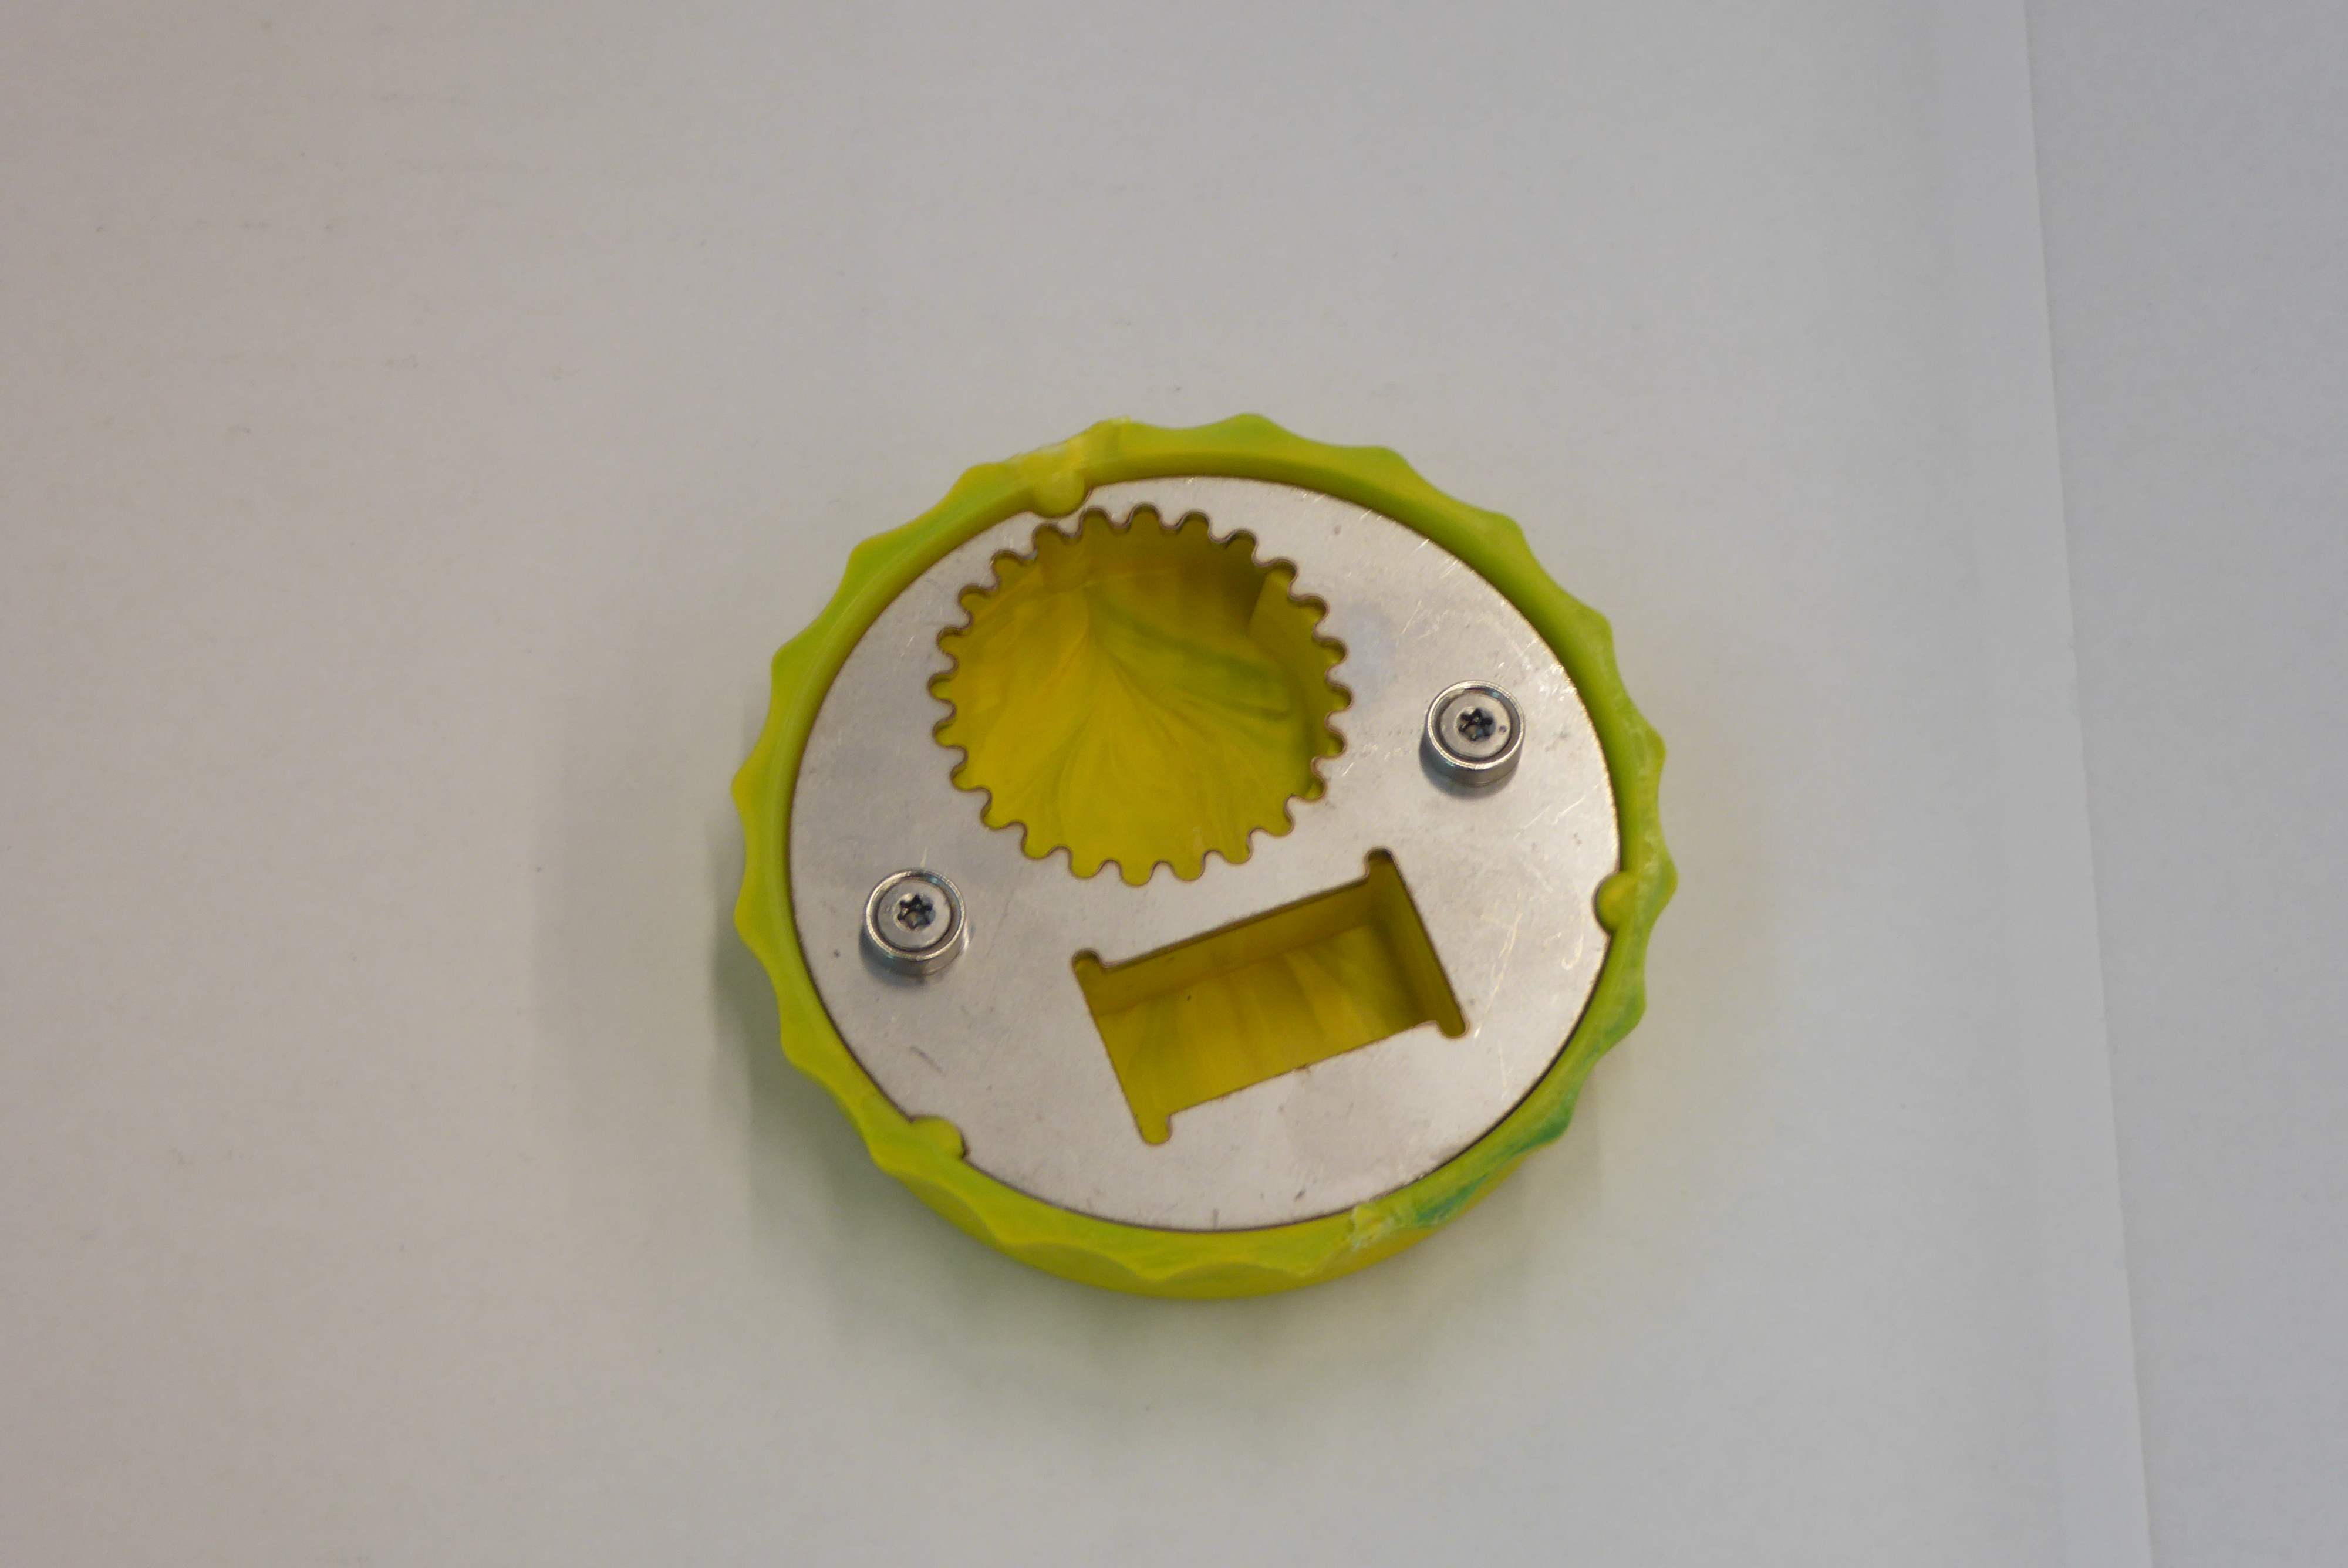
Label: Bottle Opener